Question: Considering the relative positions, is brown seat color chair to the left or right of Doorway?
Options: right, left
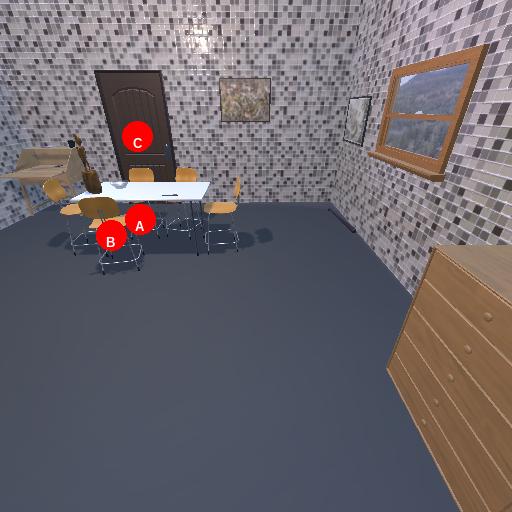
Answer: right